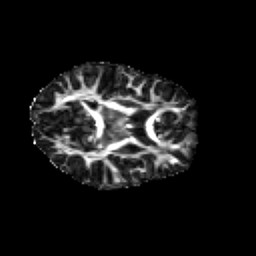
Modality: FA
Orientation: axial
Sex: female
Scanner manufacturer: siemens
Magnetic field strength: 3 T
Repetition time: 5 s
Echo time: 0.071 s